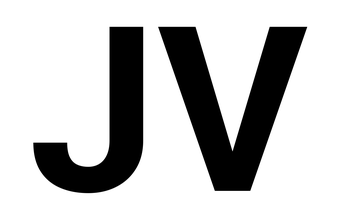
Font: Roboto_Bold